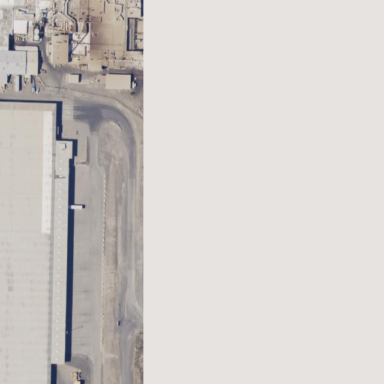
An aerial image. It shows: Industrial area used for food processing.